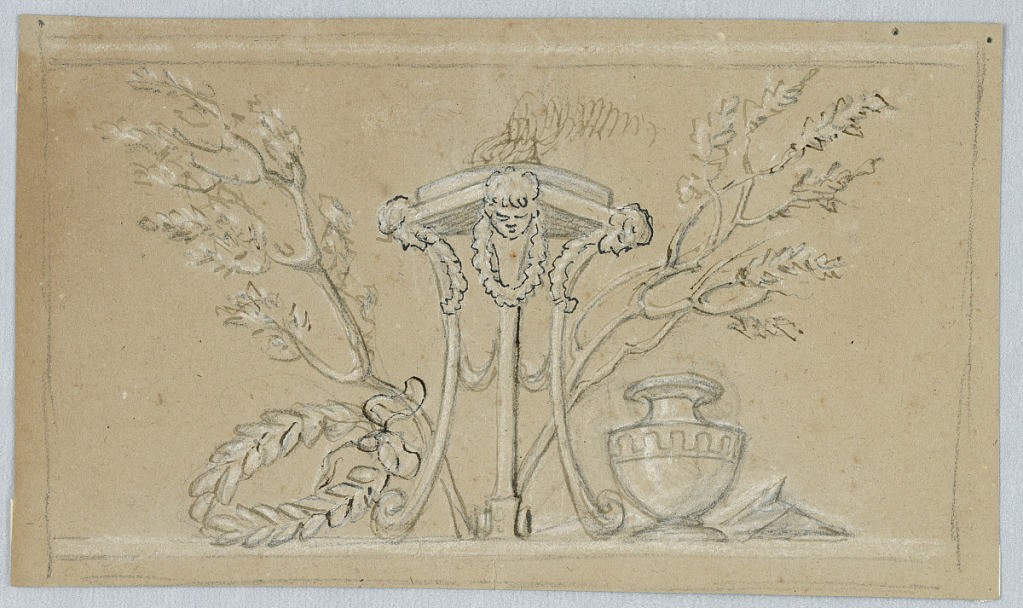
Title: Project for the Decoration of an Oblong Panel
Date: ca. 1840
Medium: Pencil, pen and ink, white chalk on brown paper
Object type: Drawing
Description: Horizontal rectangle showing a tripod standing in front of two oblique trees and flanked by a wreath and an urn.